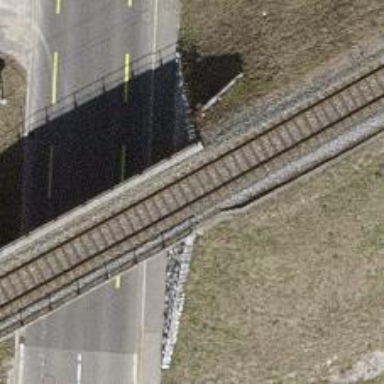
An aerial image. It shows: Railway bridge with electrified contact lines.